Field crop: tomato
Growth stage: 2
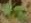
Species: solanum